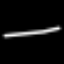
Label: line